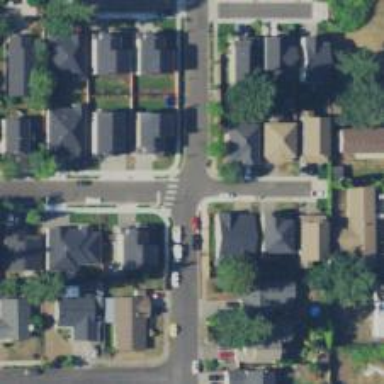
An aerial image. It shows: Residential road with sidewalk on the left side.